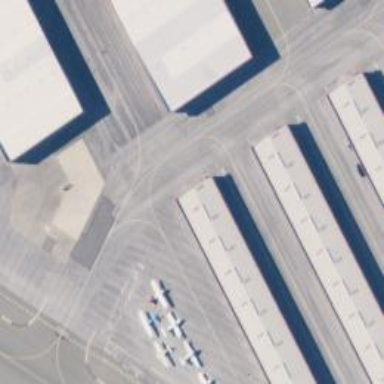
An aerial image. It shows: Image of taxiway at airport.